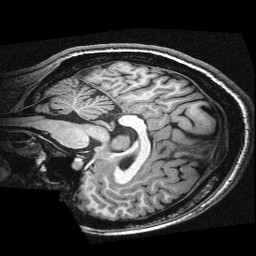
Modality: T1w
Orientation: sagittal
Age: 29
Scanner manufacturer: siemens
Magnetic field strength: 3 T
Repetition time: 2.3 s
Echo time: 0.00336 s